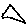
Label: triangle